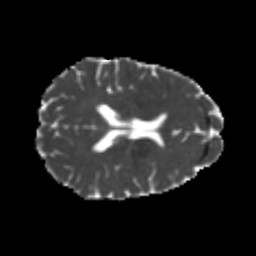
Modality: MD
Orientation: axial
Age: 24
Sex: female
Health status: healthy
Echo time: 0.074 s